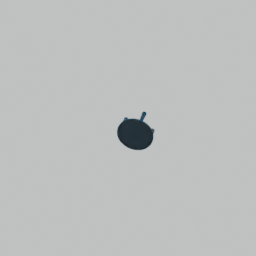
Label: furniture